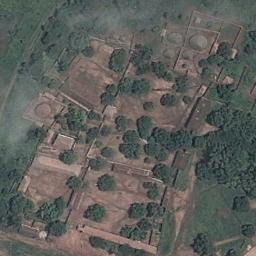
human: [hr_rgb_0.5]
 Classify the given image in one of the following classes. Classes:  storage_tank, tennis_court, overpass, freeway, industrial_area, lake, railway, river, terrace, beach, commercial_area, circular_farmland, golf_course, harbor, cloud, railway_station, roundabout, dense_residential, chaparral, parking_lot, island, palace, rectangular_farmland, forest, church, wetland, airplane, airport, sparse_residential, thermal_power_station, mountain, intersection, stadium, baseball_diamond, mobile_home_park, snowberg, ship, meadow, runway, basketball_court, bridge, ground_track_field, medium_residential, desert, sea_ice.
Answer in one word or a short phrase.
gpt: palace